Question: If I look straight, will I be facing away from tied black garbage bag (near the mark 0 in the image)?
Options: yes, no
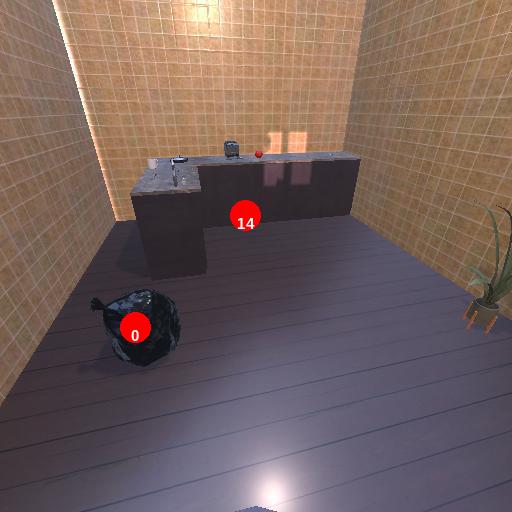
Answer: yes